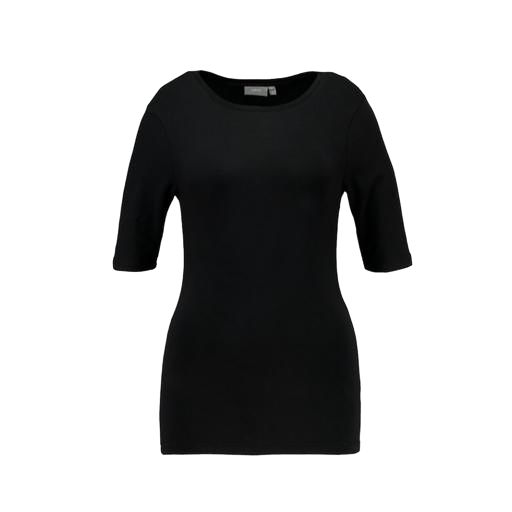
black three-quarter-sleeve scoop-neck t-shirt only macy, black three-quarter-sleeve top only macy, black elbow-sleeve top only macy, white background